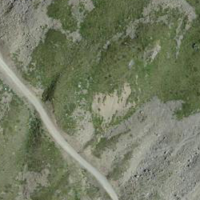
EUNIS habitat code: 31
Species observed at this site:
Oreojuncus trifidus